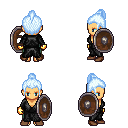
a pixel art fantasy rpg character, female body template, human, tanned skin, gray robe, teal pants, white cyan short topknot hairstyle, gold gloves, brown shoes, shield, four views (front, back, left, right), 2x2 character sprite sheet, small pixel art, hard edges, no anti-aliasing